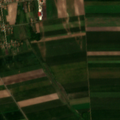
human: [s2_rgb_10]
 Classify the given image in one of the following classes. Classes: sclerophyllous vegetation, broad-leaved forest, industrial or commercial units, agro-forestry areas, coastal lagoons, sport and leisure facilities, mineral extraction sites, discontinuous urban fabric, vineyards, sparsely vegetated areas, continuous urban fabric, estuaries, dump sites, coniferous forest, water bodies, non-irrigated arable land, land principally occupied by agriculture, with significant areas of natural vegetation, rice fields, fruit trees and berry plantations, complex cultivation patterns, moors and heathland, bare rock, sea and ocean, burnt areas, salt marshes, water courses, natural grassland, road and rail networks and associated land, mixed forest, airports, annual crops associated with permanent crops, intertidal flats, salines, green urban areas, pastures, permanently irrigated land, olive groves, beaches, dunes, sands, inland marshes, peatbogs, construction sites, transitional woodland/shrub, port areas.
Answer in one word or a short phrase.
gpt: discontinuous urban fabric, non-irrigated arable land